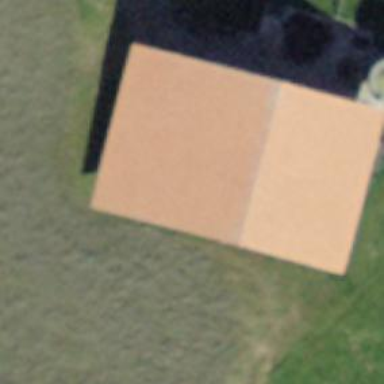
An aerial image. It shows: Rural barn.